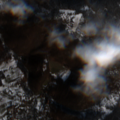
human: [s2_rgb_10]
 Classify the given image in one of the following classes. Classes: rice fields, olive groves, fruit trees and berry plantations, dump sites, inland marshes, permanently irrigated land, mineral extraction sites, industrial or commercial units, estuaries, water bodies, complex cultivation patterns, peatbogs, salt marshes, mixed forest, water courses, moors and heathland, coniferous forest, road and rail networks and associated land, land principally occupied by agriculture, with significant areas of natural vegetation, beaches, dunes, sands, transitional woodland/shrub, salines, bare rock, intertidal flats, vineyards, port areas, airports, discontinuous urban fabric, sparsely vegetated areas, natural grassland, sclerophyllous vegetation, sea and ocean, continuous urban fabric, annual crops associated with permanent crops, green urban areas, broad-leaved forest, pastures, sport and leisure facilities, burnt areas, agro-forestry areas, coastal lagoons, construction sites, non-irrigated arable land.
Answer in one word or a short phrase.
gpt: complex cultivation patterns, land principally occupied by agriculture, with significant areas of natural vegetation, broad-leaved forest, natural grassland, transitional woodland/shrub